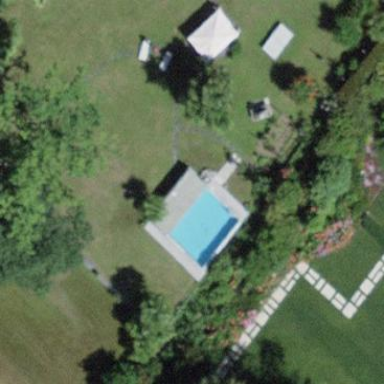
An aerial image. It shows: Swimming pool located in leisure land.